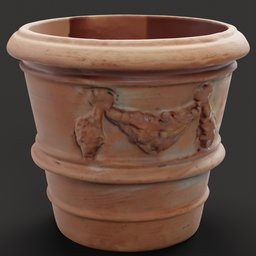
Label: decoration